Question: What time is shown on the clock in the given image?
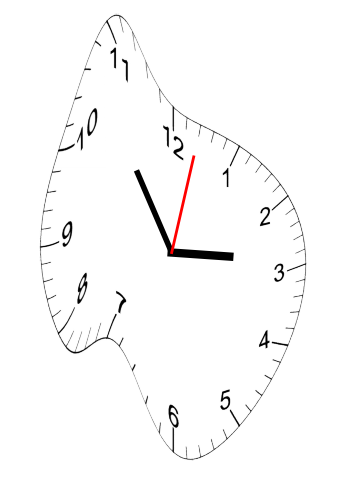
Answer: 02:54:02